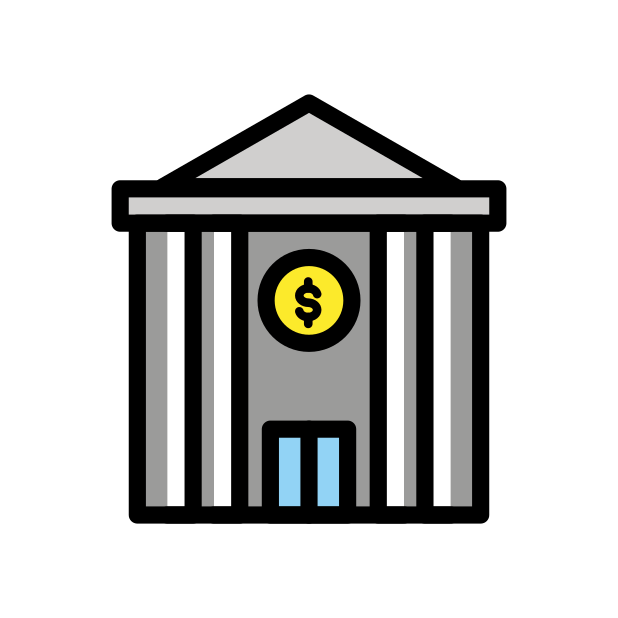
Emoji: 🏦
Name: bank
Unicode: 0x1f3e6